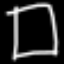
Label: square